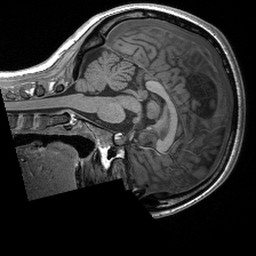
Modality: T1w
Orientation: sagittal
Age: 20
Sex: female
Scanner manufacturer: siemens
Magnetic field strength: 3 T
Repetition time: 2.4 s
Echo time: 0.00191 s